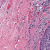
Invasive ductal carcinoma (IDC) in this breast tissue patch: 0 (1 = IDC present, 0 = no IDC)